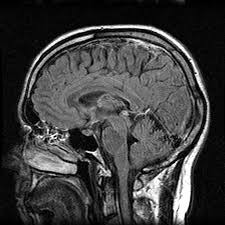
Label: notumor